Interaction volume radius: 5 \u00c5
Interaction volume height: 10 \u00c5
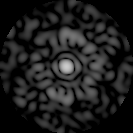
Disorder parameter: 0.8302